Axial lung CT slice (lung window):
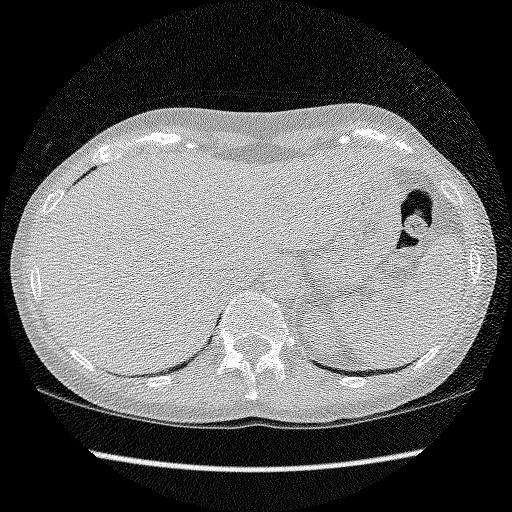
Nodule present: no